Question: I want to read my custom environment variables in .NET 5 or .NET 6. I have some problems. I can only read environment variables with the 'DOTNET_' and 'ASPNETCORE_' prefixes:

For example, I can't read that 'MyKey=MyValue':
'''
public static IHostBuilder CreateHostBuilder(string[] args) =>
Host.CreateDefaultBuilder(args)
.ConfigureAppConfiguration((hostContext,configuration) =>
{
string myKey = hostContext.Configuration["MyKey"];
configuration.AddJsonFile($"Airlines/{myKey}.json");
})
.ConfigureServices((hostContext, services) =>
{
services.AddRabbitMQ();
services.AddSingleton<NiraAvailableFlightsConsumer>();
services.AddOptions<AirlineOptions>()
.Bind(hostContext.Configuration);
});
'''
<URL>
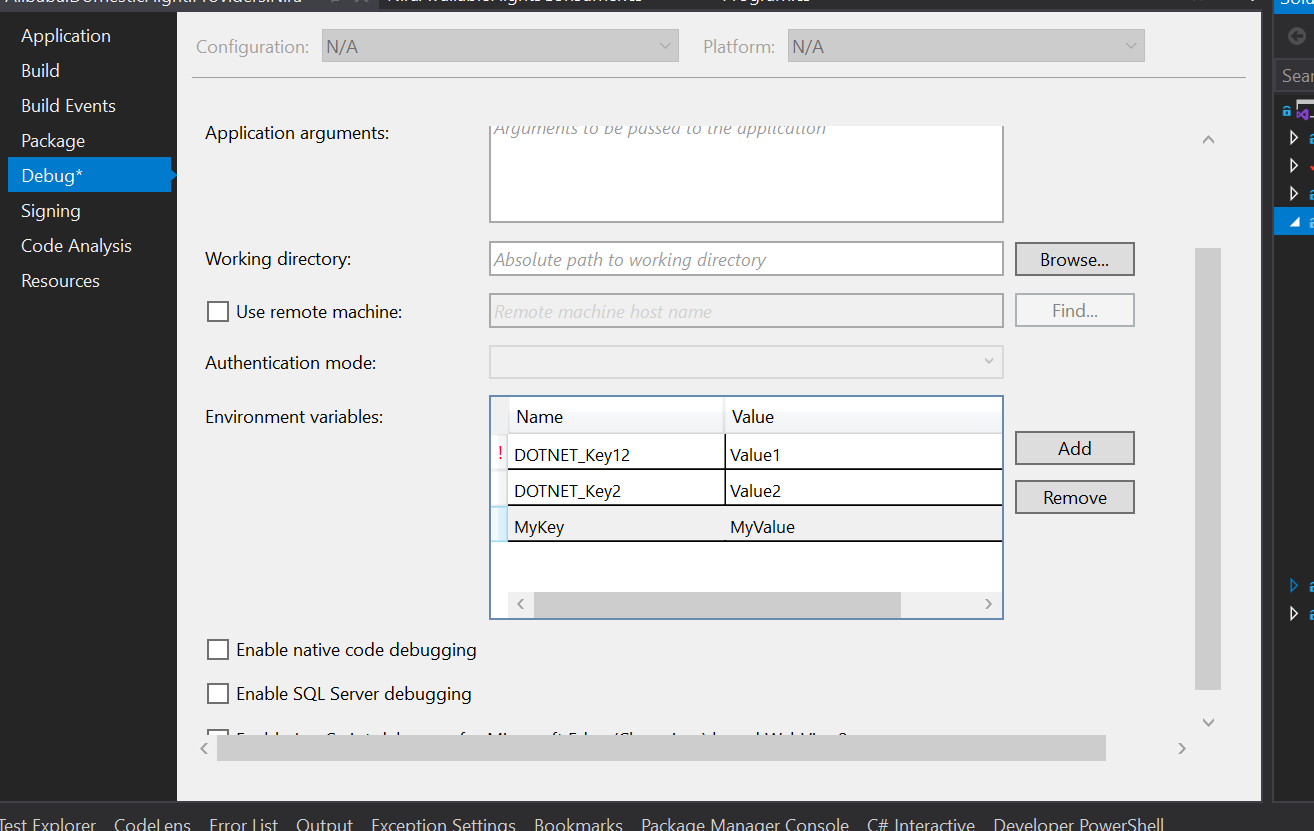
Answer: The <URL> for the default builder says:
> Loads host configuration from:-
So your variable is not read as part of the host context configuration. You can tell the builder to load all environment variables by adding the 'ConfigureHostConfiguration' call to your startup:
'''
public static IHostBuilder CreateHostBuilder(string[] args) =>
Host.CreateDefaultBuilder(args)
.ConfigureHostConfiguration(config =>
{
config.AddEnvironmentVariables();
})
.ConfigureAppConfiguration((hostContext, configuration) =>
{
string myKey = hostContext.Configuration["MyKey"];
configuration.AddJsonFile($"Airlines/{myKey}.json");
})
.ConfigureServices((hostContext, services) =>
{
....
});
'''